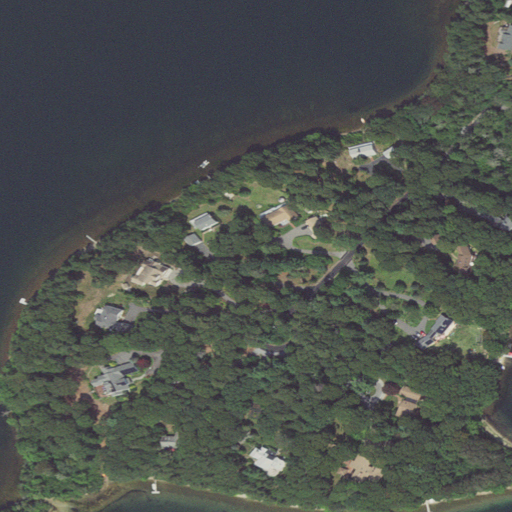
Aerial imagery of cape in Massachusetts named Carsley Neck containing open water, evergreen forest, mixed forest, open development, low intensity development, grassland, woody wetlands, herbaceous wetlands, and medium intensity development